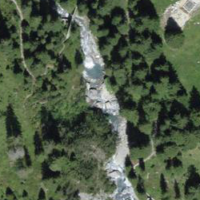
EUNIS habitat code: 44
Species observed at this site:
Chamaenerion angustifolium
Caltha palustris
Polystichum lonchitis
Epipactis atrorubens